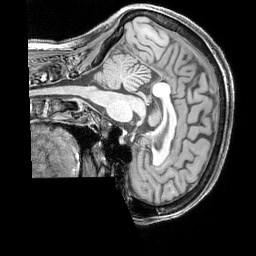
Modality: T1w
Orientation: sagittal
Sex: female
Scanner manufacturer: siemens
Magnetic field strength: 3 T
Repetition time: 2.3 s
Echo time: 0.00226 s